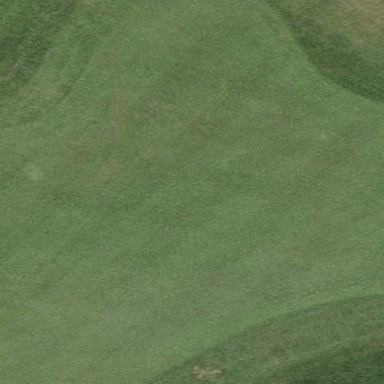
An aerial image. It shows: Golf fairway surrounded by grass.